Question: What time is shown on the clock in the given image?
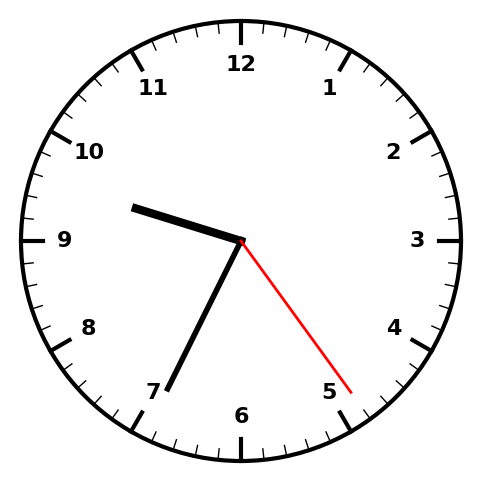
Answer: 09:34:24